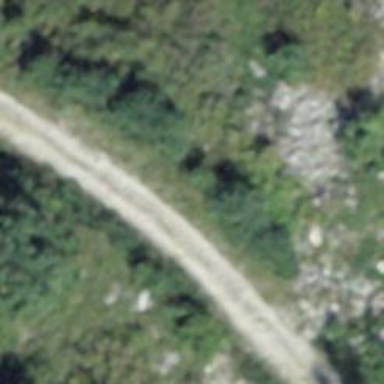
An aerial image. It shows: Downhill track road.